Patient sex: M
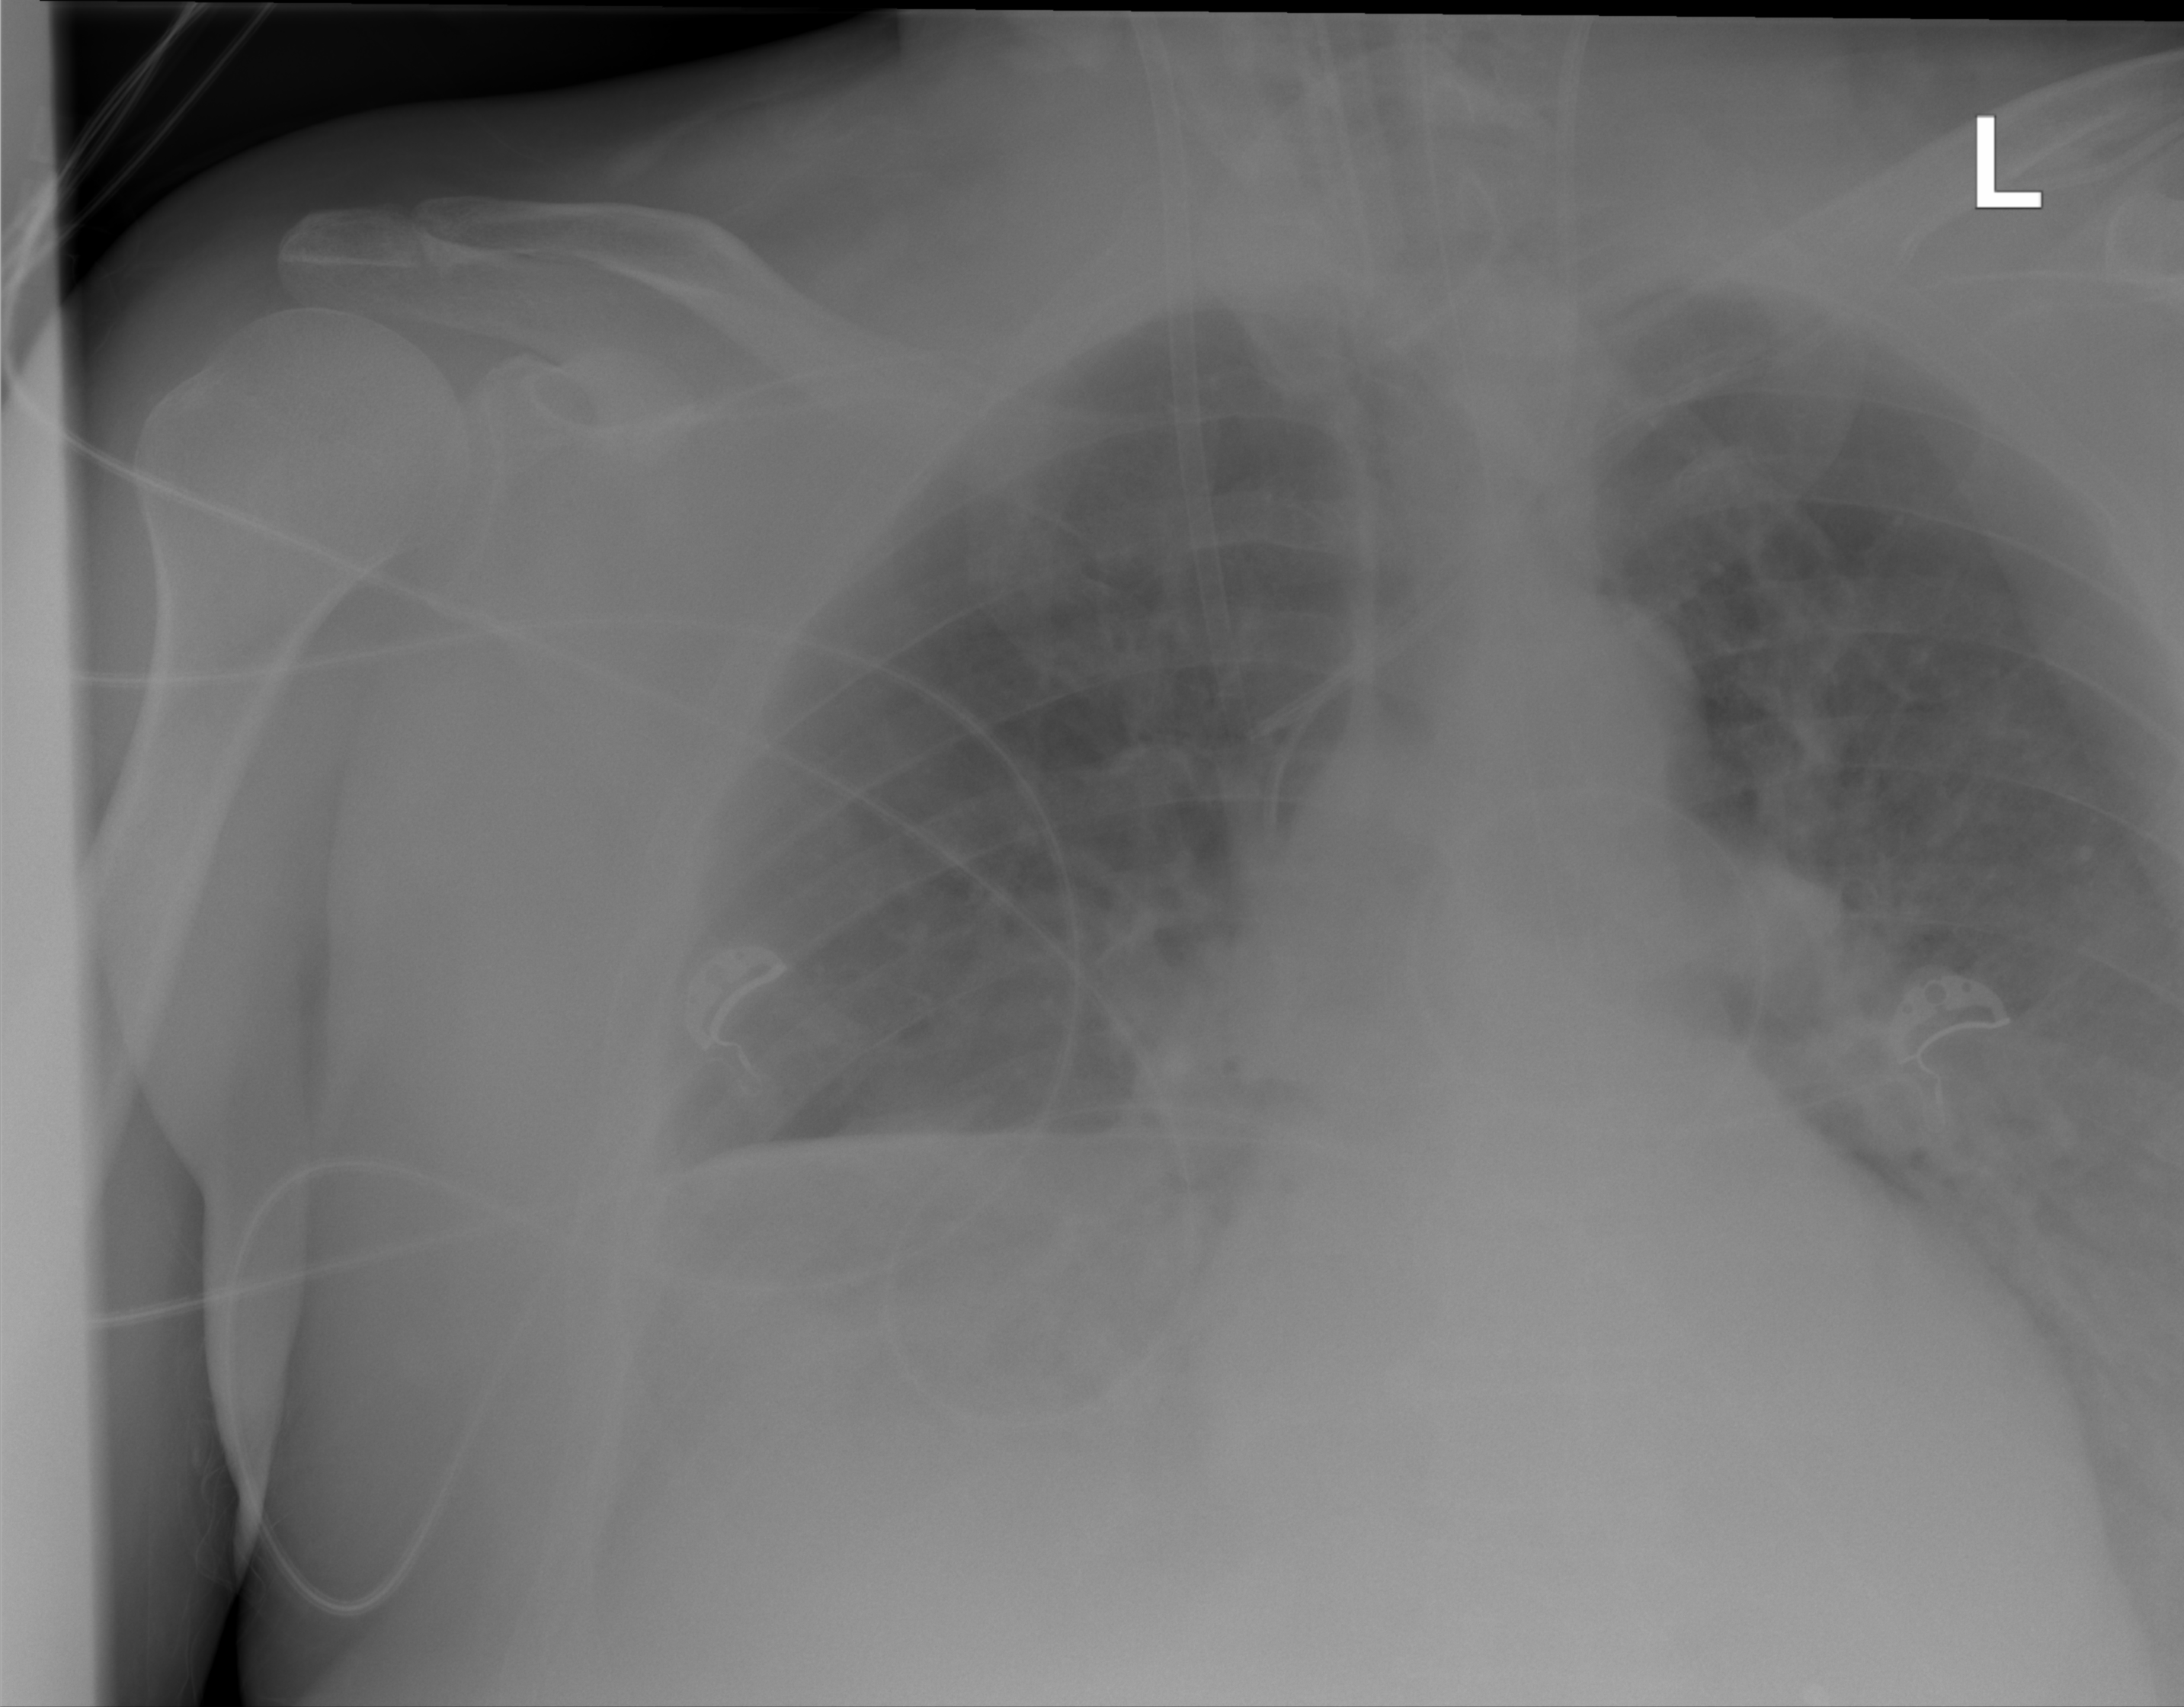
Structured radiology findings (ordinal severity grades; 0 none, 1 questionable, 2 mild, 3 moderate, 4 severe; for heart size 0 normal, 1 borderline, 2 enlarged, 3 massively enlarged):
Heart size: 0
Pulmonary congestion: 0
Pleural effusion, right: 2
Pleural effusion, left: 2
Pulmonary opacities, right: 3
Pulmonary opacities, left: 3
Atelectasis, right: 3
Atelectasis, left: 2